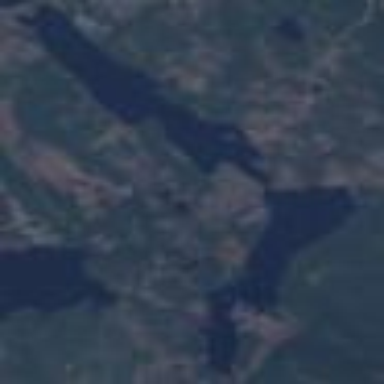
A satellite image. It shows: Beautiful lake surrounded by nature.